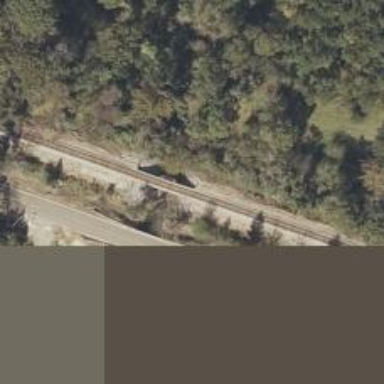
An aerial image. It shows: Railway bridge with milepost labeled as "AN".